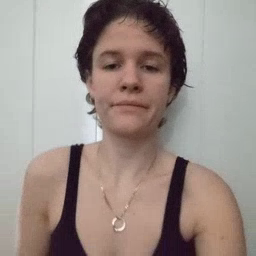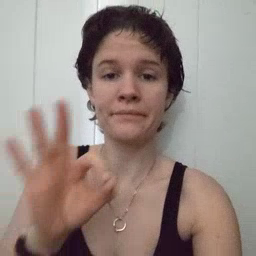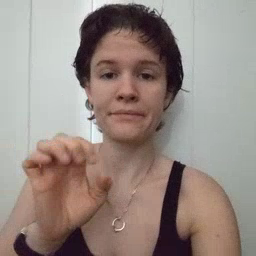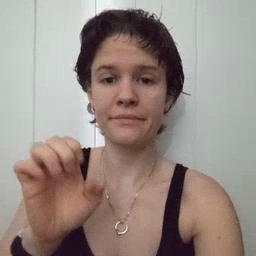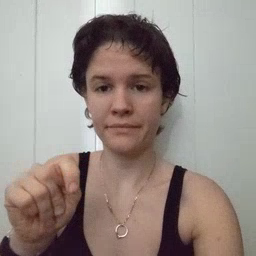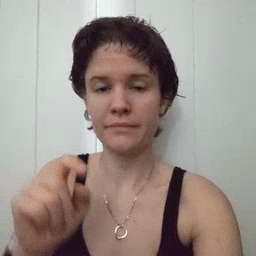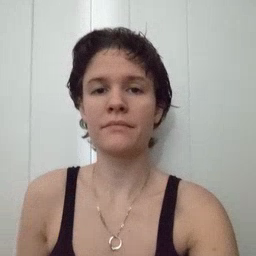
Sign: feet